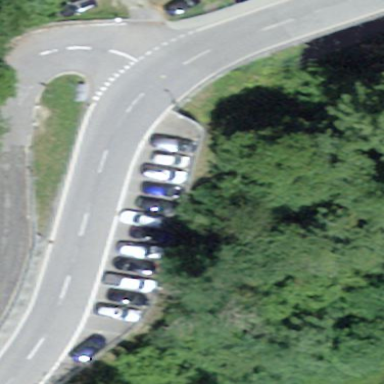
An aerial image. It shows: Parking area with asphalt surface.